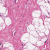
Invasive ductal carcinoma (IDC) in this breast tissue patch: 0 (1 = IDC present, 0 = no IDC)